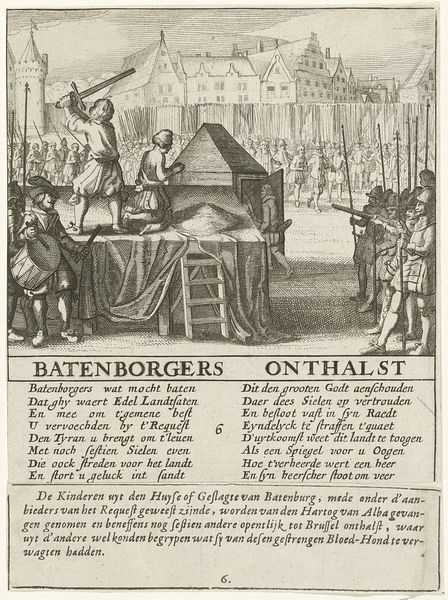
Titel: Onthoofding van de Batenburgers
Standort: Amsterdam
Institution: Rijksmuseum
Schlagwörter: crowd, soldiers, sword, old, sad, german, drum, drummer, flag, dutch, spears, gun, lonely, spear, execution, prisoner, weapons, hi, emotional, beheading, lader, batenborgers, onthalst, newspaper, happpy